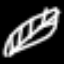
Label: leaf